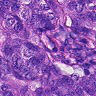
Metastatic tissue present: yes